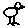
Label: bird